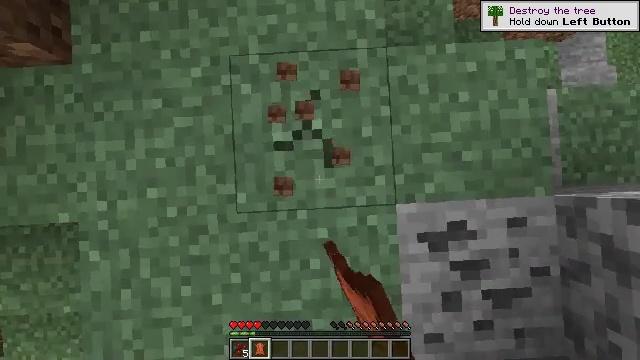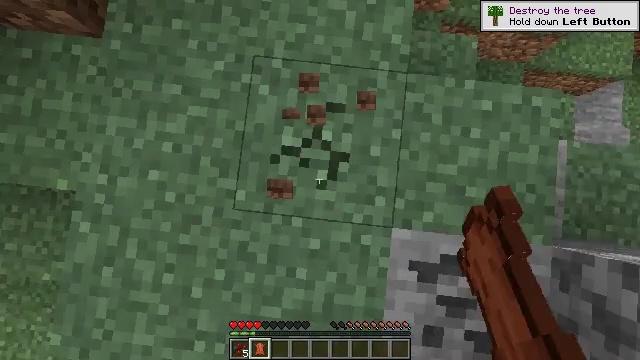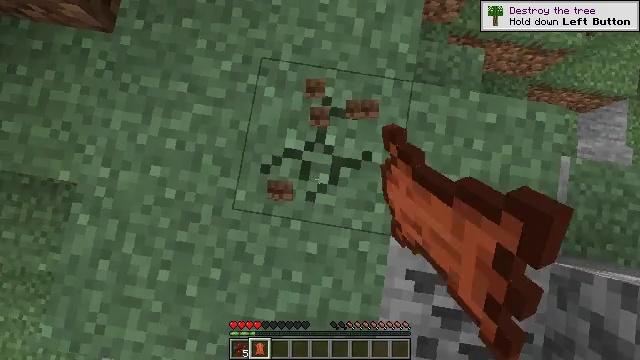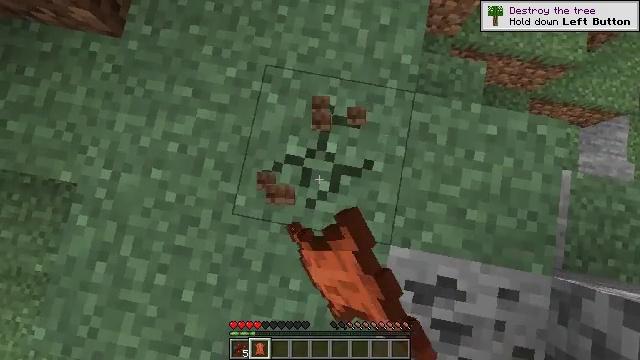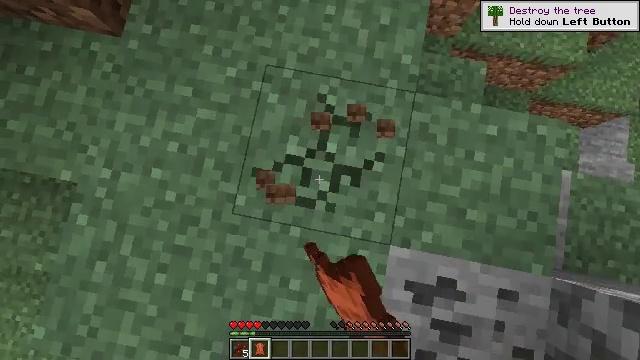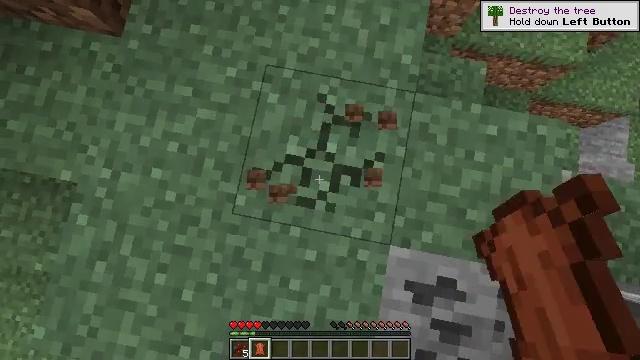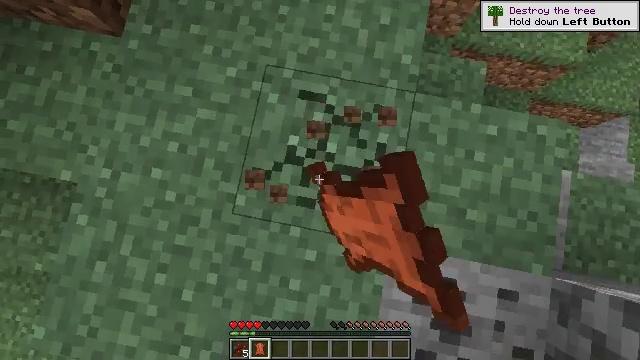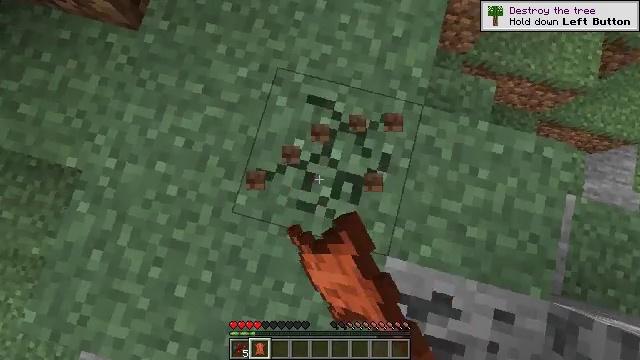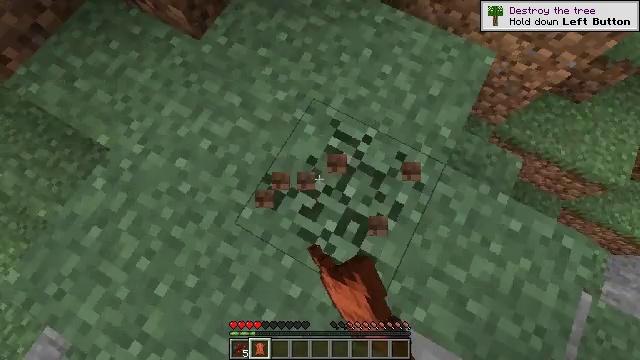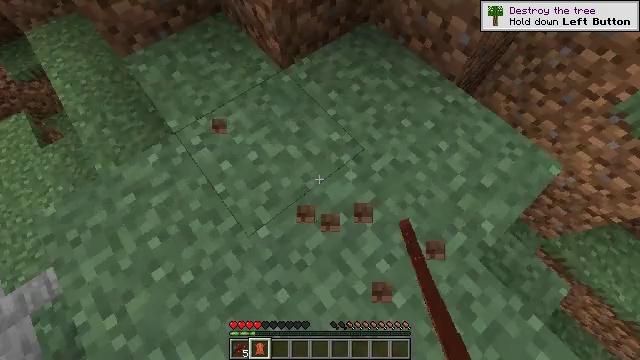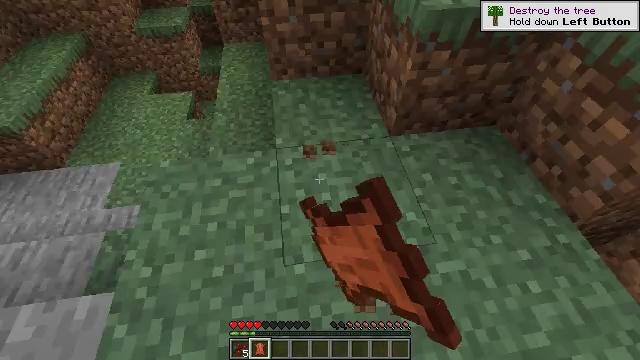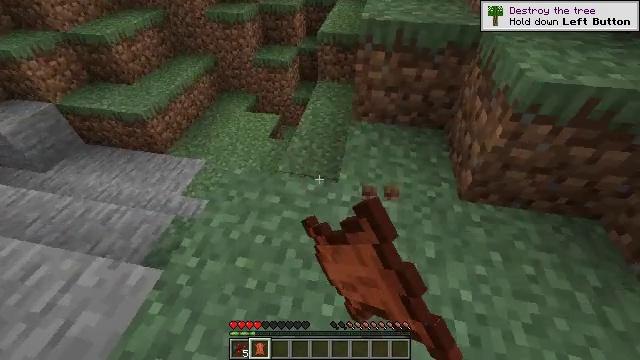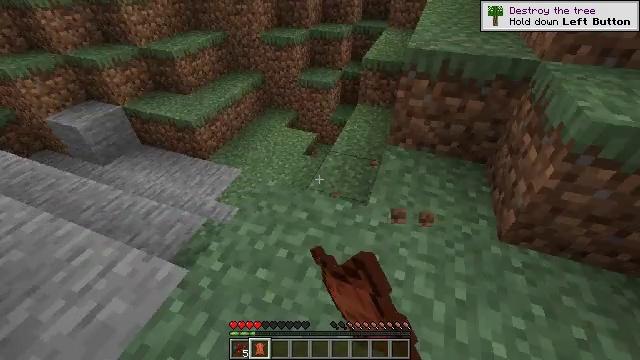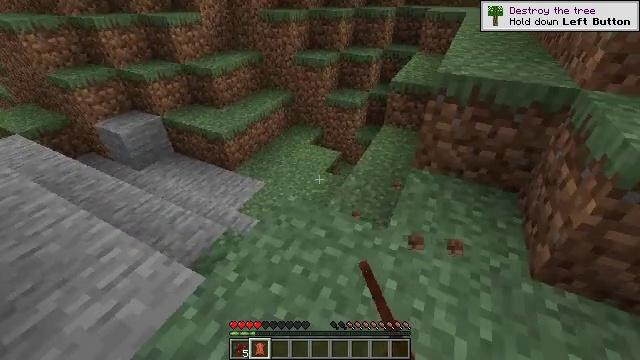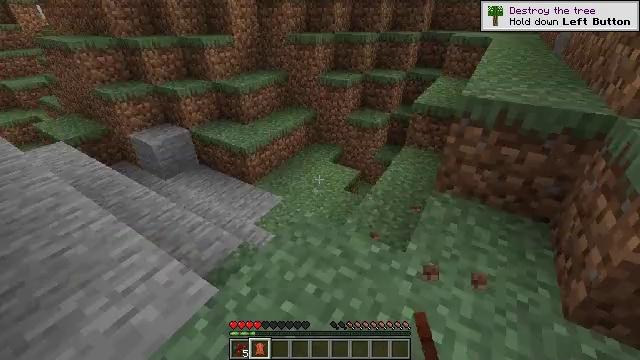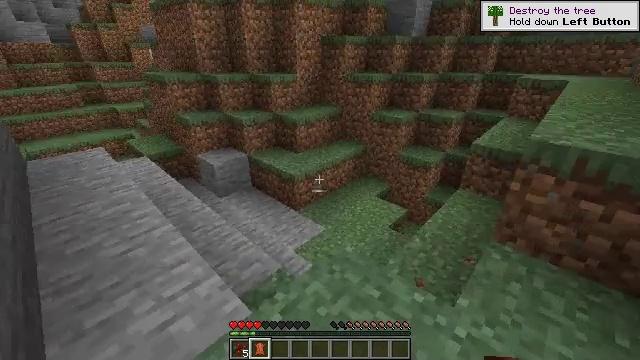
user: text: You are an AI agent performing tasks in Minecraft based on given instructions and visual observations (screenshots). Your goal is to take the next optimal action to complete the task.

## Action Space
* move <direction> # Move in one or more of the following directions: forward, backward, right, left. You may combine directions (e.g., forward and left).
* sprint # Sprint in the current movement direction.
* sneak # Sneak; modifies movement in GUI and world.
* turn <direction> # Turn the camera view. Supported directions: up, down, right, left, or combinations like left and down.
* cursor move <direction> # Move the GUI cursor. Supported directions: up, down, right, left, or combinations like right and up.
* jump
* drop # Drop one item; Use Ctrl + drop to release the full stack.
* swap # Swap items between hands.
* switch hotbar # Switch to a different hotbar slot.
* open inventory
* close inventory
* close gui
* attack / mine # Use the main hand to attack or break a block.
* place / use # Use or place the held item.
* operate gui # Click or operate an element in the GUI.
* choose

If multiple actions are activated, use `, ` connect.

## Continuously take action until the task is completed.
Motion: motion action
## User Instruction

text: Collect the bee nest for honey.
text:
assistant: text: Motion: turn left and up, attack / mine
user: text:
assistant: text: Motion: turn left, attack / mine
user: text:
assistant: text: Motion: turn left and up, attack / mine
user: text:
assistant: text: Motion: attack / mine
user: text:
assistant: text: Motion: attack / mine
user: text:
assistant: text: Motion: attack / mine
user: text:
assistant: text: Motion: turn left and up, attack / mine
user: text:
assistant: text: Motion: turn left and up, attack / mine
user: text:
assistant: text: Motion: turn left and up, attack / mine
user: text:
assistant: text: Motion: turn left and up, attack / mine
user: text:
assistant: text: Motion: turn left and up, attack / mine
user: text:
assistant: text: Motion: turn left and up, attack / mine
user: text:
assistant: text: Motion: turn left and up, attack / mine
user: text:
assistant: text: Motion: turn left and up, attack / mine
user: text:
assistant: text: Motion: turn left and up
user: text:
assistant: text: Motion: turn left and up
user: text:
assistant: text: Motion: turn left and up
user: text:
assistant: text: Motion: move forward, turn left and up
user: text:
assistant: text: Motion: move forward, turn right
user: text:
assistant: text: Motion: move forward
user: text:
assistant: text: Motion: move forward
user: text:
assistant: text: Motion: move forward
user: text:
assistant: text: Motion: move forward, turn left
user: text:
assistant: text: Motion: move forward, turn left
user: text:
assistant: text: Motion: move forward, turn left
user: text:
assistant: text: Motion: move forward, turn left
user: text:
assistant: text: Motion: move forward
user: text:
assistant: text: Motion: move forward
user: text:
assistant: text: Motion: move forward
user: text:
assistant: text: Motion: move forward